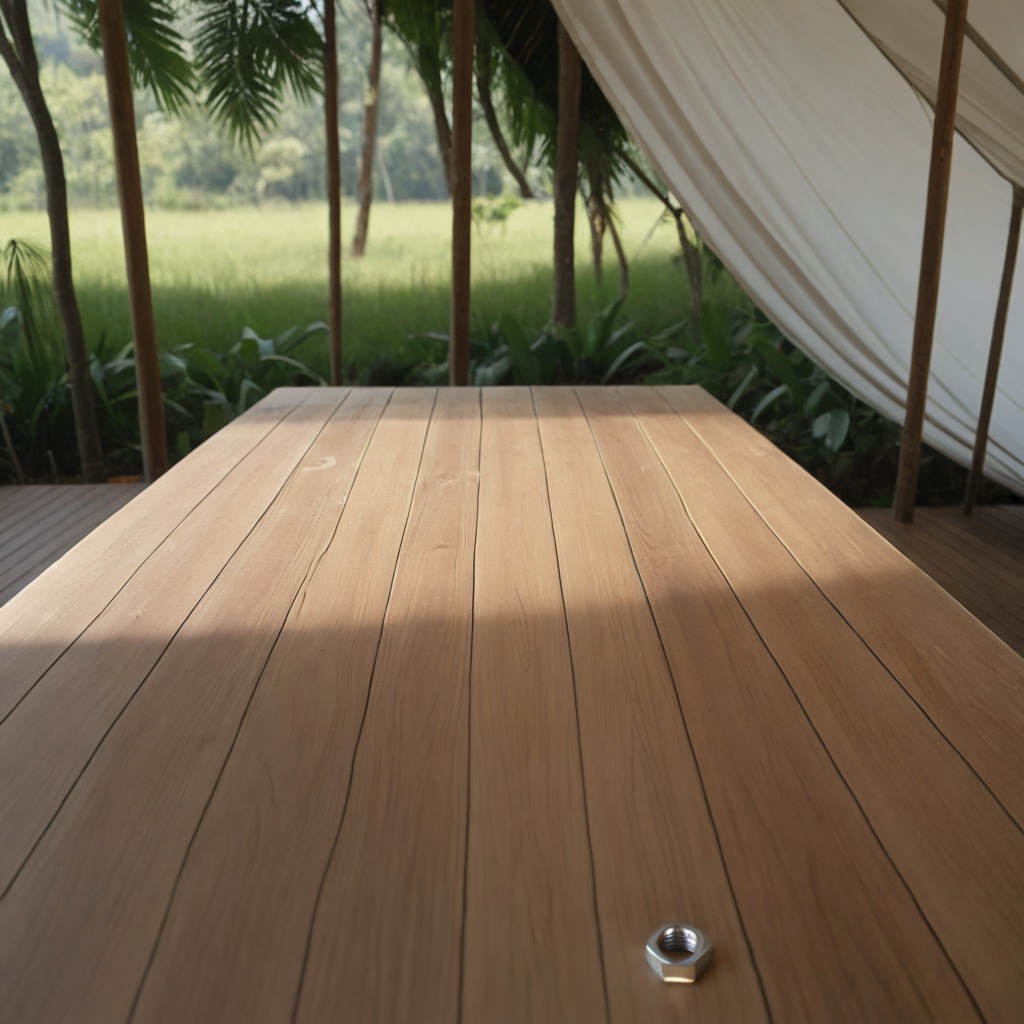
A metal nut is lying on a wooden table inside a jungle field workshop tent.